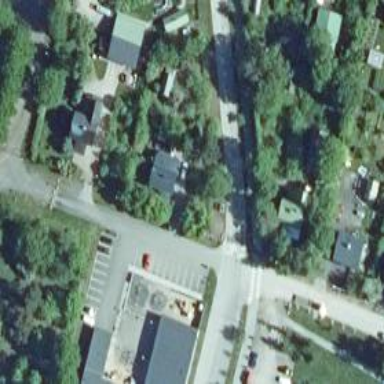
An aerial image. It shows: Asphalt road with uncontrolled crossing.